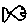
Label: fish